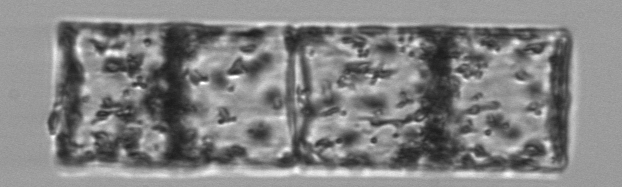
Label: Guinardia_flaccida